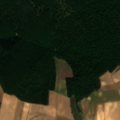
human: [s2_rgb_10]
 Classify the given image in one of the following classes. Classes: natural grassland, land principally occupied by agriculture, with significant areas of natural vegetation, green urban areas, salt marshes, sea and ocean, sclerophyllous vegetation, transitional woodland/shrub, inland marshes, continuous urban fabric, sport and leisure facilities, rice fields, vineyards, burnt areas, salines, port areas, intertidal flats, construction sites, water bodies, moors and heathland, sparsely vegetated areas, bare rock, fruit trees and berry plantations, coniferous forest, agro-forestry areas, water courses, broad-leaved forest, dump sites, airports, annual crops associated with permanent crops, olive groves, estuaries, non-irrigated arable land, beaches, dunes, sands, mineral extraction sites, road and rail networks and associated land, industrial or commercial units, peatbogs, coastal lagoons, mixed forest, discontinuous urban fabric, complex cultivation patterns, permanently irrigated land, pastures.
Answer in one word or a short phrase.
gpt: non-irrigated arable land, broad-leaved forest